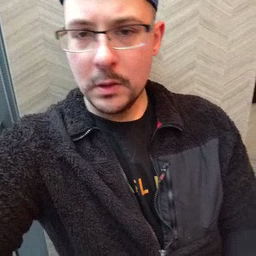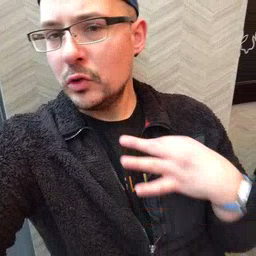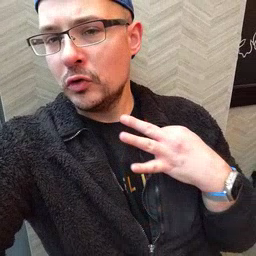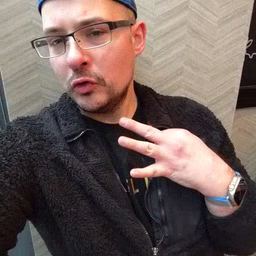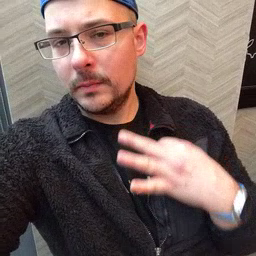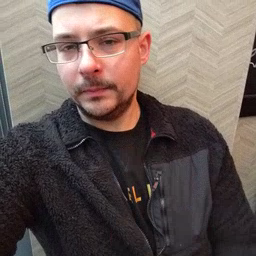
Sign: shirt